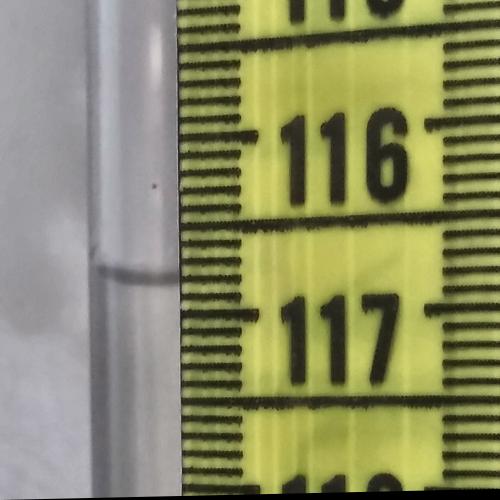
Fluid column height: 116.8 cm